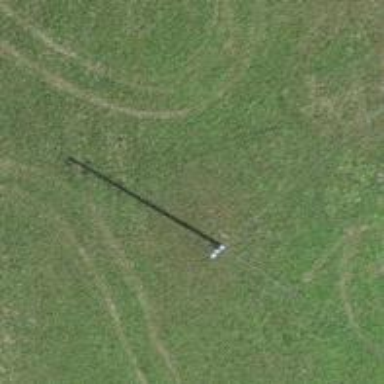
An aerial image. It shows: Minor power line.